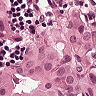
Metastatic tissue present: yes